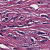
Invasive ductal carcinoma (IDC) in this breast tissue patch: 1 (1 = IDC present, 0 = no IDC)